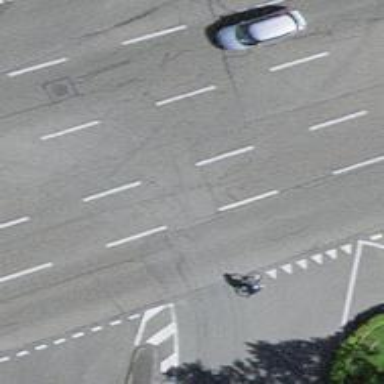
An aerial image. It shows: Asphalt road with secondary link designation.